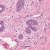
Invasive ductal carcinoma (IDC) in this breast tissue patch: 0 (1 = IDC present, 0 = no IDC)